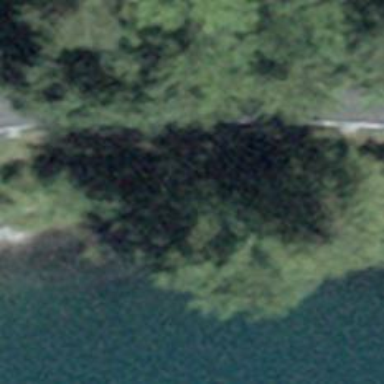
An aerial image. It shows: Beautiful tree in nature.